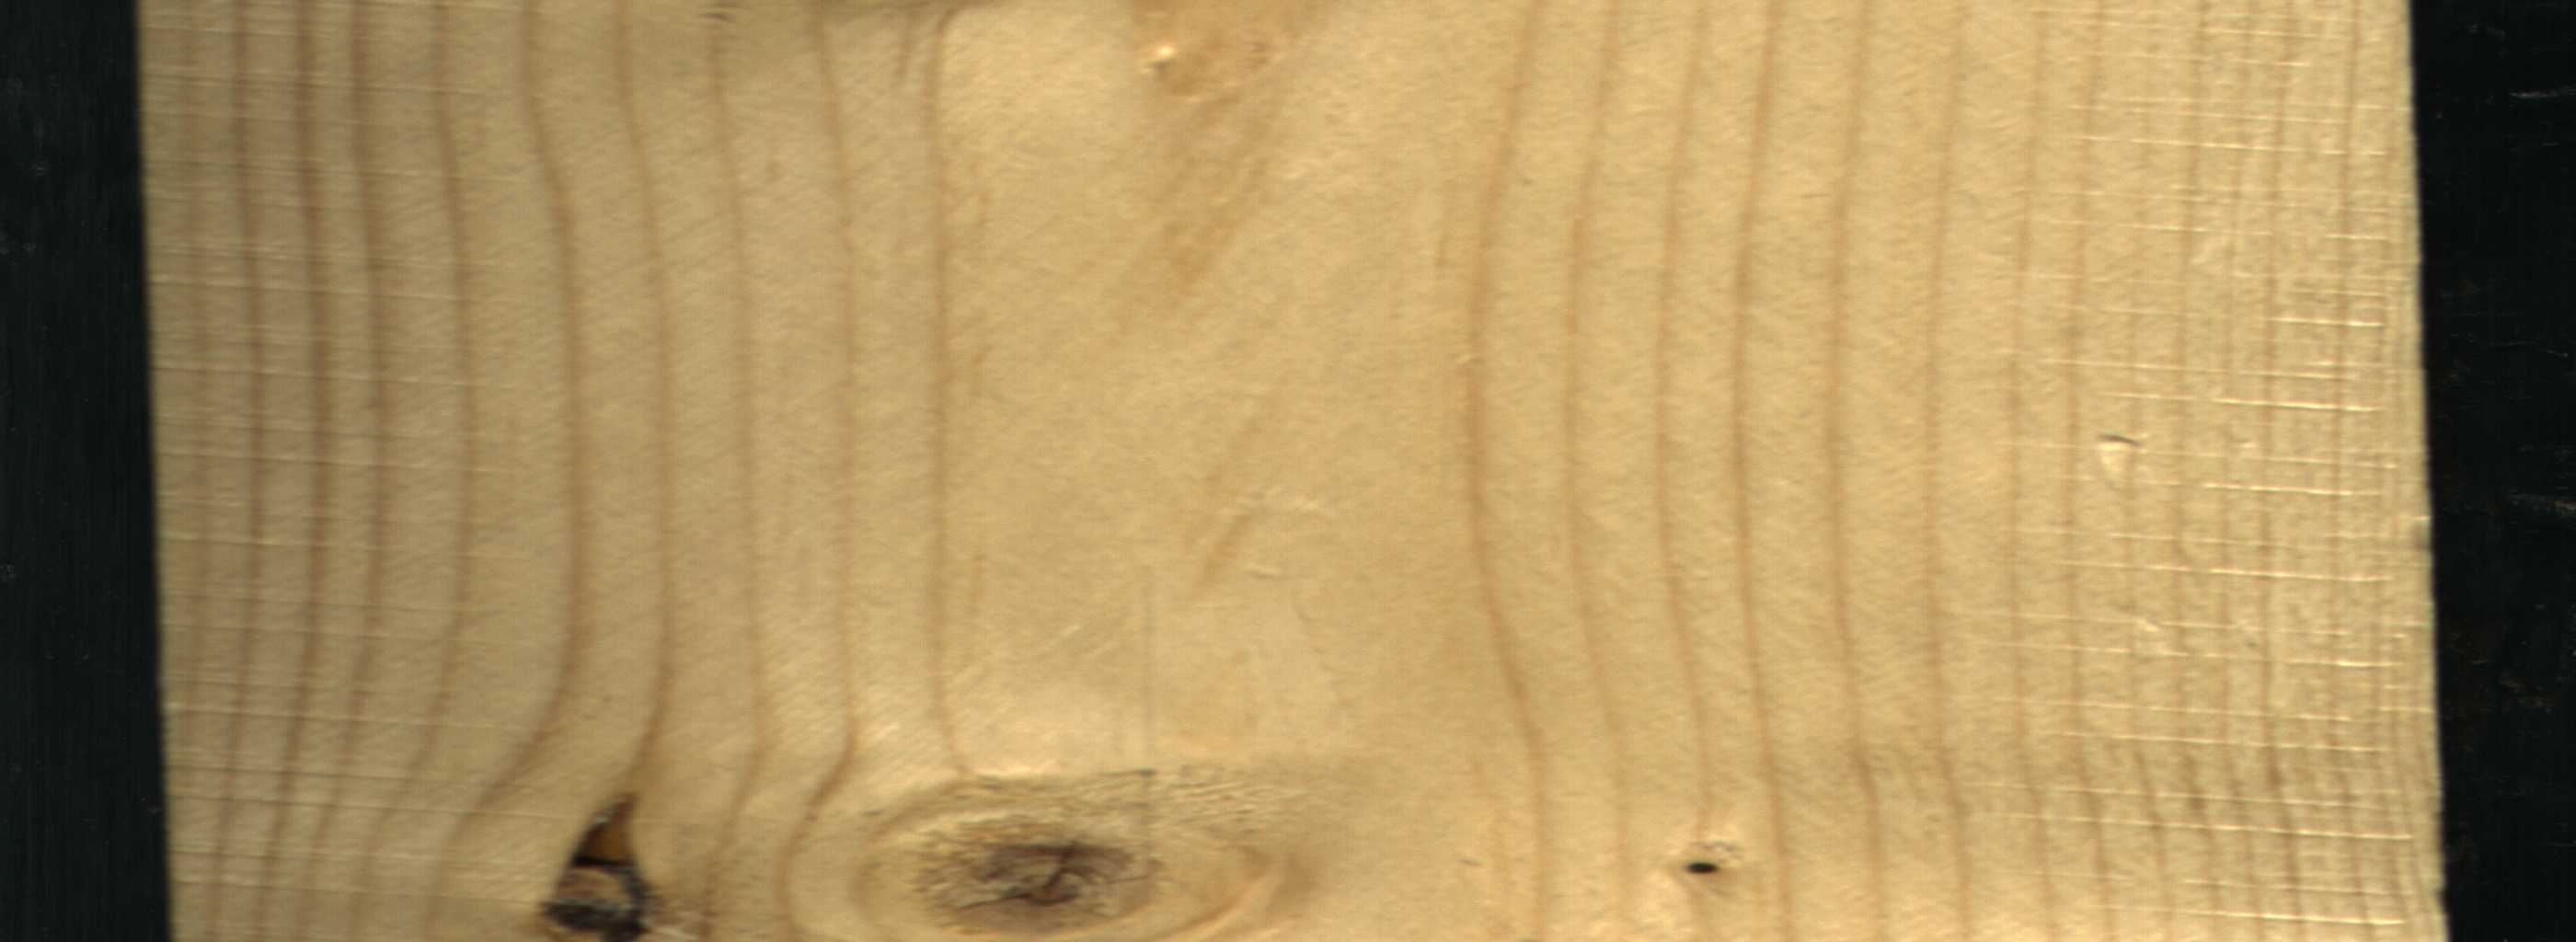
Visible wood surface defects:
resin
knot_with_crack
Dead_Knot